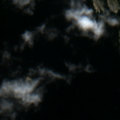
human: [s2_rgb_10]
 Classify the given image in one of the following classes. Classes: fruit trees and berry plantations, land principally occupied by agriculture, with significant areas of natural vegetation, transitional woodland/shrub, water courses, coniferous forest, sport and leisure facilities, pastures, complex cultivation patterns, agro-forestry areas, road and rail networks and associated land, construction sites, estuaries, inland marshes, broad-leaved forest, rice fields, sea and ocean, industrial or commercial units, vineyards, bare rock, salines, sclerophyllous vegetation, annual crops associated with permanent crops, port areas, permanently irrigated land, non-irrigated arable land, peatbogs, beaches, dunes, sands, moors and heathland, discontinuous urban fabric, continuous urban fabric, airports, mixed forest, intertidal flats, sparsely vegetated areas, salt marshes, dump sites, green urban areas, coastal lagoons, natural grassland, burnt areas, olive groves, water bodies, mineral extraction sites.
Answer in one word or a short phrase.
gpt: bare rock, sea and ocean